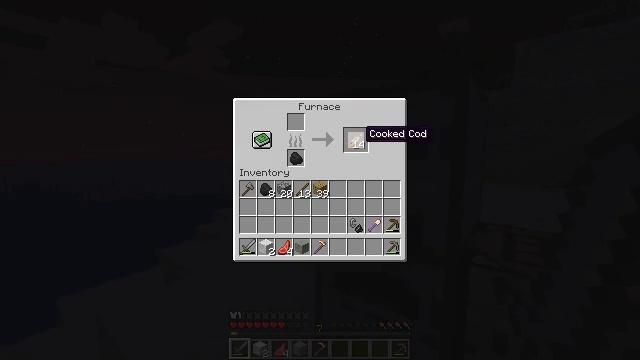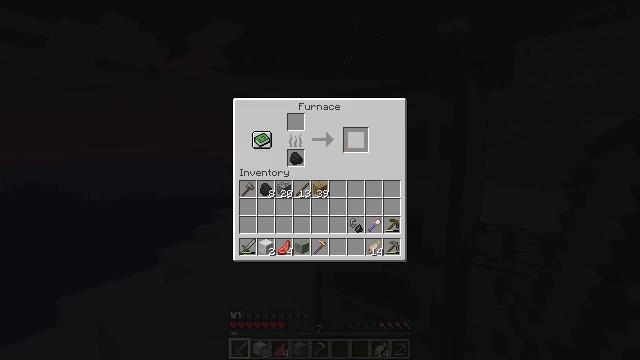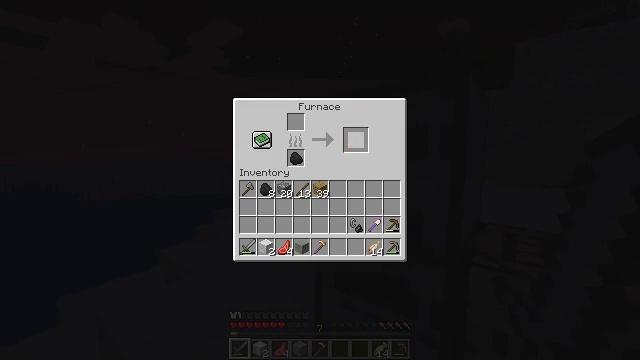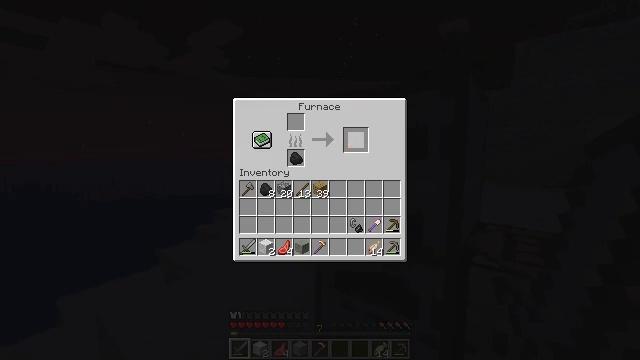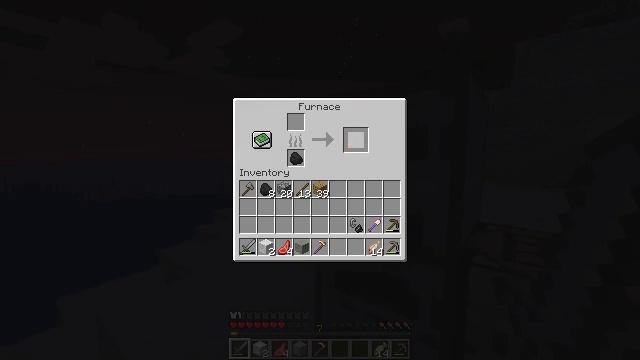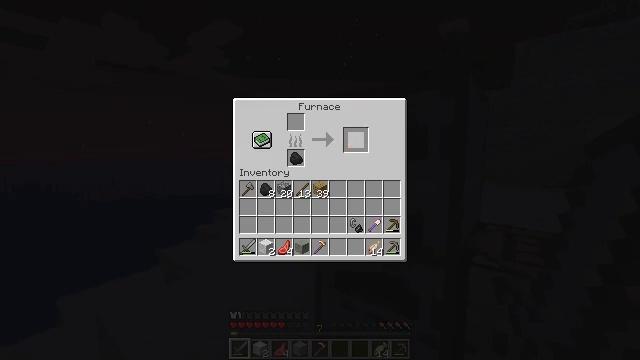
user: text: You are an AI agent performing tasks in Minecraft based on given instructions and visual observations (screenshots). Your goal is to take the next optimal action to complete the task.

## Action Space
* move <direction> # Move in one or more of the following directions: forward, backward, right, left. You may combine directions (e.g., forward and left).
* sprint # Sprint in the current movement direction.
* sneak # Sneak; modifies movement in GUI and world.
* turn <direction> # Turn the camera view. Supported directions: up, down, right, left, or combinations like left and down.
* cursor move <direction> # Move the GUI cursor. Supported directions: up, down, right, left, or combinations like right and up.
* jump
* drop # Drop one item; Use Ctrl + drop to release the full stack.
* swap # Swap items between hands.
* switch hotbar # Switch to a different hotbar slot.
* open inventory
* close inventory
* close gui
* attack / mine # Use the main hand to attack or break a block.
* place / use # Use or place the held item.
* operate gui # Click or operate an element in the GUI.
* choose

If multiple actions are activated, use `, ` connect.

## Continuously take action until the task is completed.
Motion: motion action
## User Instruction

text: Smelt a cooked cod.
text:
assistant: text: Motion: sneak, operate gui
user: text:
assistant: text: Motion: sneak, operate gui
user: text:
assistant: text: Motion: sneak, operate gui
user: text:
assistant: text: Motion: sneak
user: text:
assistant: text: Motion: sneak
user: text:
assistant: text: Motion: no_op